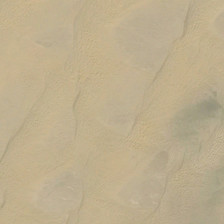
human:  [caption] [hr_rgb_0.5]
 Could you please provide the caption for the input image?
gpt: there are no plants or animals in the desert .

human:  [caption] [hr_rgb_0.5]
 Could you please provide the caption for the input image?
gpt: the desert is very broad and short of water .

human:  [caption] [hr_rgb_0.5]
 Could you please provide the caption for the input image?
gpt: the desert is very broad and short of water .

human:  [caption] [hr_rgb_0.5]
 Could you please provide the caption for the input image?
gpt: there are no plants or animals in the desert .

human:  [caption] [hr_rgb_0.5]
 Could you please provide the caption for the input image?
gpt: the desert is very broad and short of water .